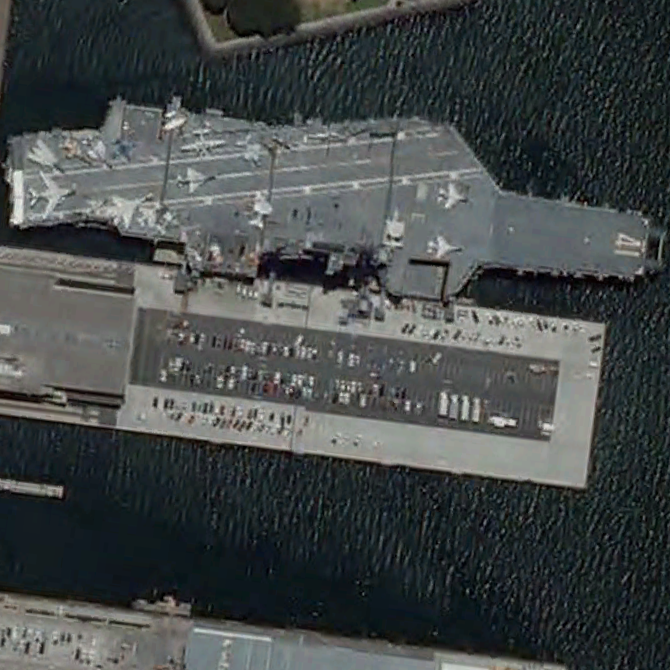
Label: Midway-class_aircraft_carrier